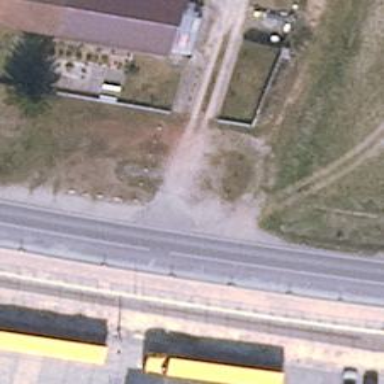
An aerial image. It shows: Primary highway with asphalt surface. There is track cycleway on the left side and sidewalk.